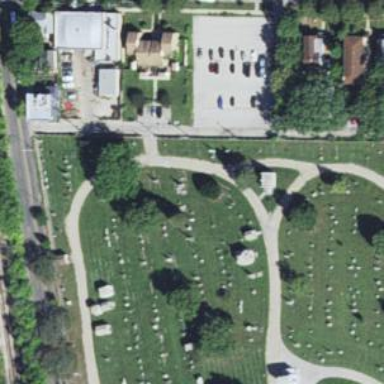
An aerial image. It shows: Sector in the cemetery.